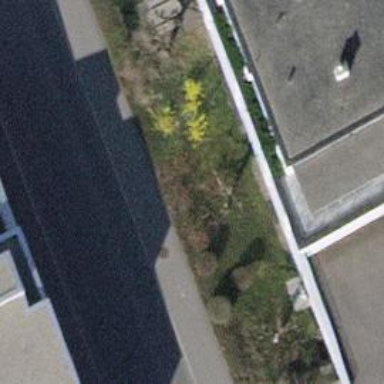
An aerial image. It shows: Shrub in its natural environment.